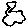
Label: cloud